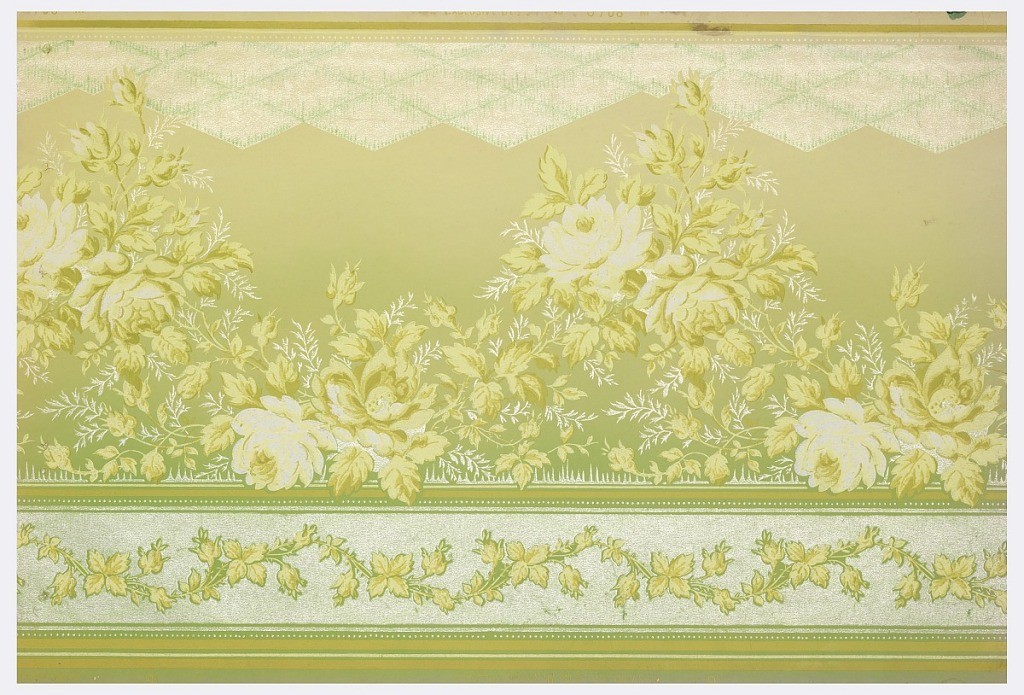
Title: Frieze
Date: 1907–08
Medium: Machine-printed on paper
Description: Pattern of roses, leaves and foliage against silhouette of mountain; below band of floral rinceaux. Printed in light green, beige, white, and cream.